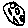
Label: moon